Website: crate-barrel
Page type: account-dashboard
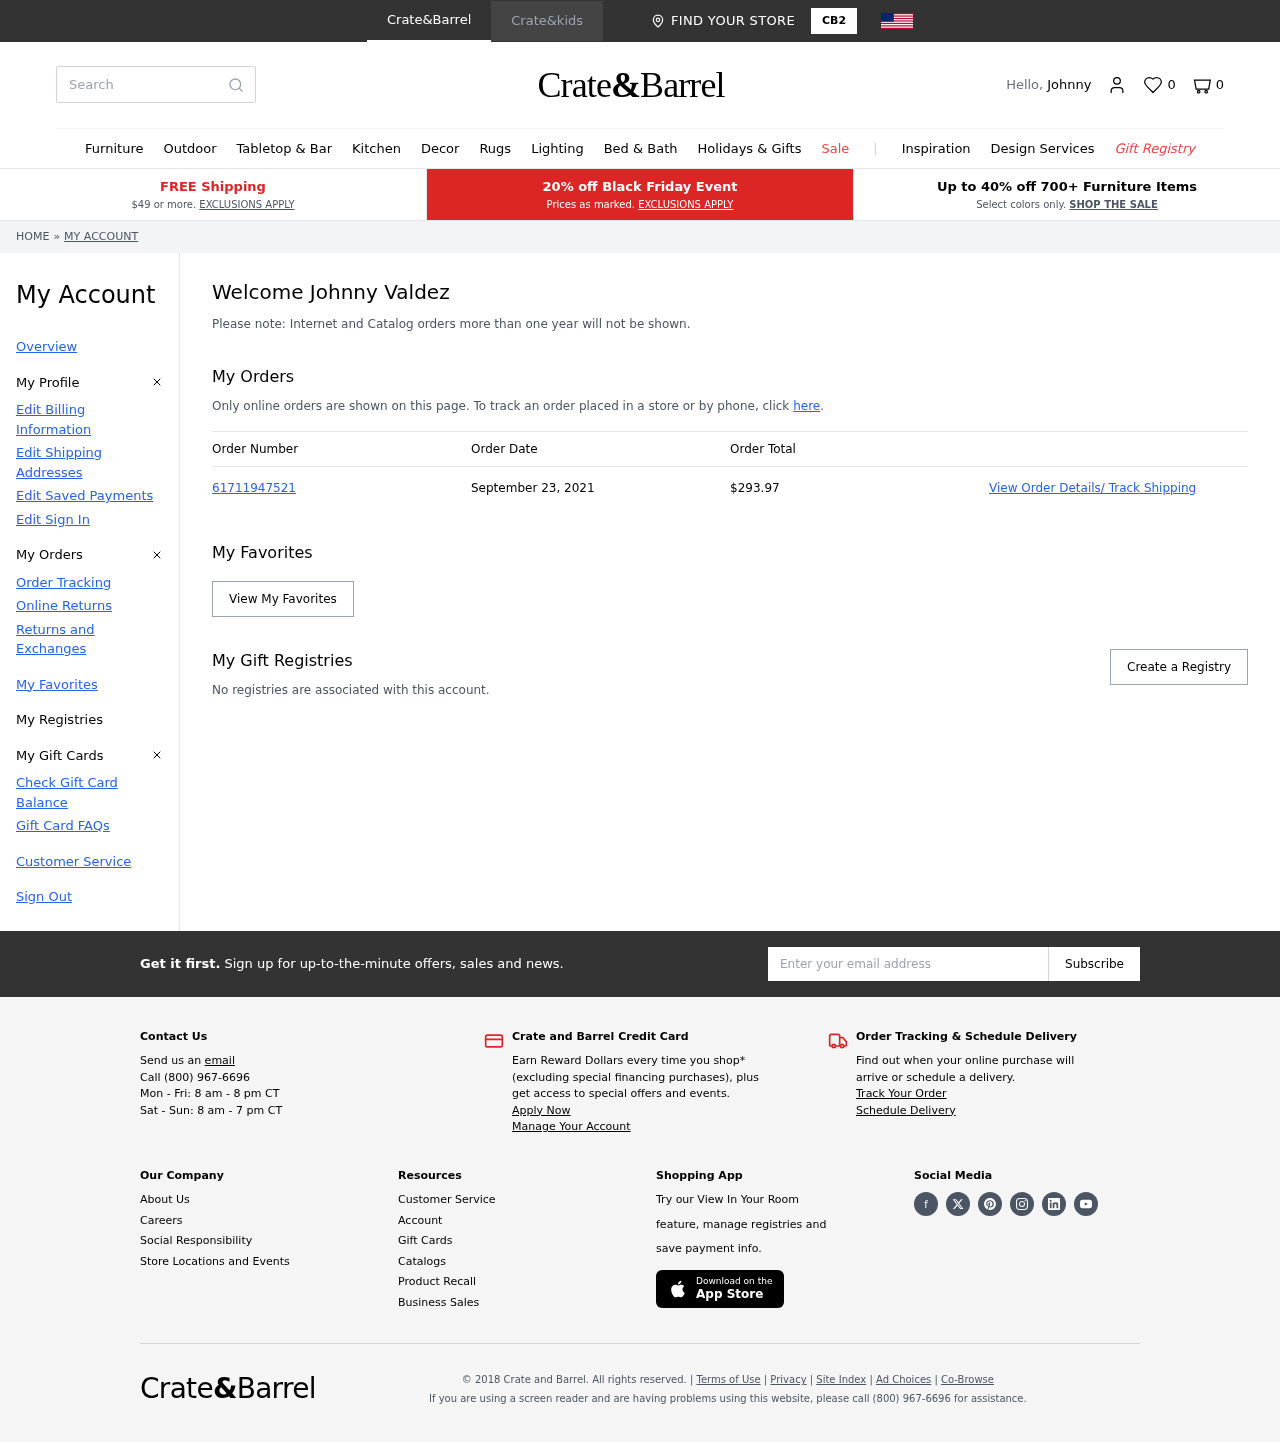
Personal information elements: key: PII_EMAIL
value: jvaldez@yahoo.com
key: PII_FIRSTNAME
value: Johnny
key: PII_FULLNAME
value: Johnny Valdez
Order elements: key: ORDER_NUM_ITEMS
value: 0
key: ORDER_NUMBER
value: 61711947521
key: ORDER_DATE
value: September 23, 2021
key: ORDER_TOTAL
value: $293.97
Search elements: key: HEADER_SEARCH
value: Search
Other elements: key: FAVORITES_COUNT
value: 0